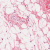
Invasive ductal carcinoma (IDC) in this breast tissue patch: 0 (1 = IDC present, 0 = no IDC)